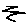
Label: zigzag